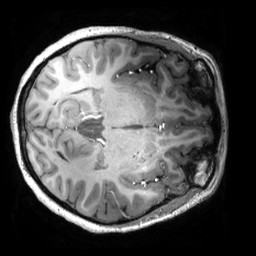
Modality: T1w
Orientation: axial
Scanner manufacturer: philips
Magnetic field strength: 7 T
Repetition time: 0.008 s
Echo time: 0.001974 s